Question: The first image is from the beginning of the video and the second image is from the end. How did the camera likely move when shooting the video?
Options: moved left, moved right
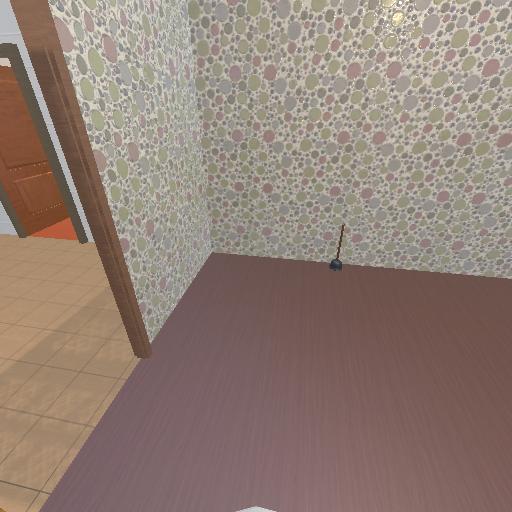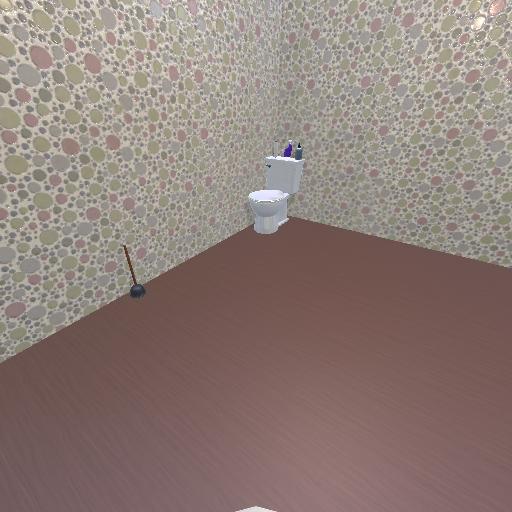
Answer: moved left